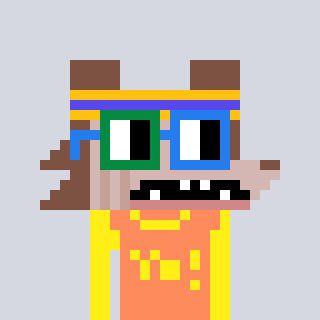
a pixel art character with square green and blue glasses, a werewolf-shaped head and a peachy-colored body on a cool background